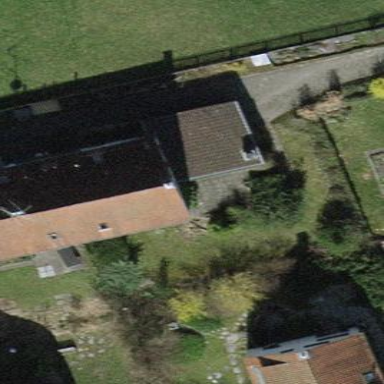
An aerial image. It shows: Building with tile roof.